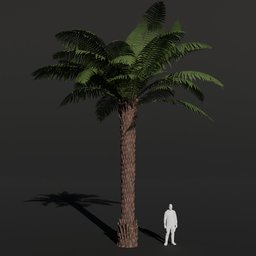
Label: nature